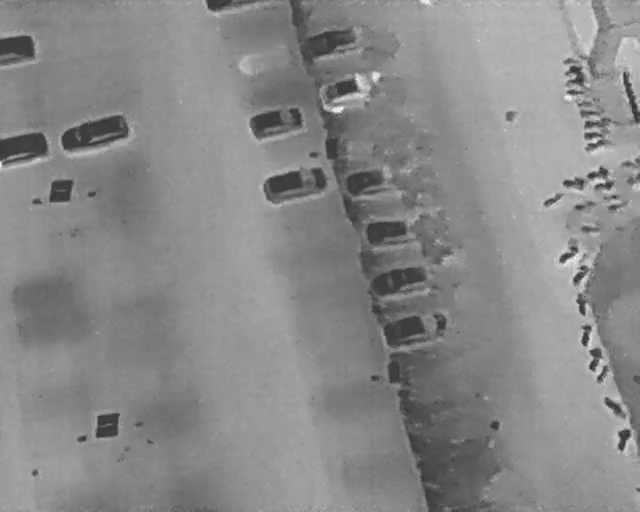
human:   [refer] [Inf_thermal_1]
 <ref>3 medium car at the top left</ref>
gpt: <box>[[0, 6, 5, 13, 2], [0, 24, 7, 33, 2], [12, 19, 16, 32, 166]]</box>

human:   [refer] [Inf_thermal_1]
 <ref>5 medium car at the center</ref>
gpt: <box>[[43, 29, 48, 41, 166], [56, 30, 60, 40, 171], [59, 40, 63, 50, 173], [60, 47, 65, 61, 169], [62, 57, 67, 70, 167]]</box>

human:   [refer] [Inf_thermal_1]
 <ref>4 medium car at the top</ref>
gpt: <box>[[36, -5, 38, 8, 2], [41, 18, 45, 29, 168], [49, 2, 54, 14, 166], [51, 11, 56, 22, 169]]</box>